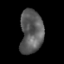
Tissue: skin
Cell type: Epithelial cells
Senescence score: 0.2853
Nuclear area (px): 976
Mean DAPI intensity: 92.264